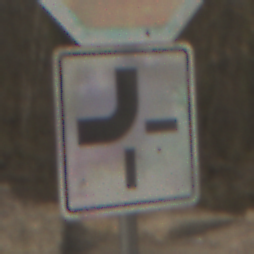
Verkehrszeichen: VerlaufVorfahrtsstrasse2
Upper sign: Stop
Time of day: MorningAfternoon
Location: Outdoor (Nature)
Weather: PartlyCloudy
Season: Winter
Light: Natural